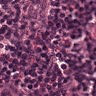
Metastatic tissue present: no